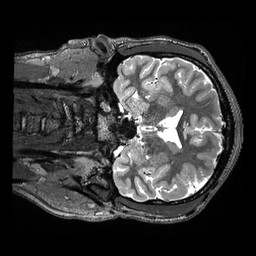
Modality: T2w
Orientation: coronal
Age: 20
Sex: male
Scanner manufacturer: siemens
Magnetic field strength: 3 T
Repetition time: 3.2 s
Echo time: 0.564 s